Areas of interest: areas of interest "Elysian Garden of Rest and Joy"
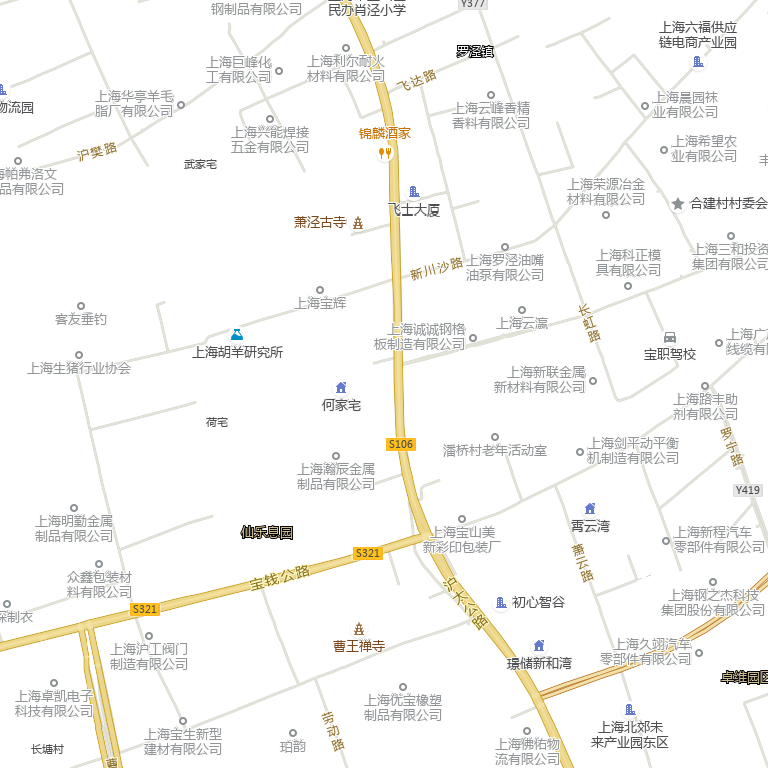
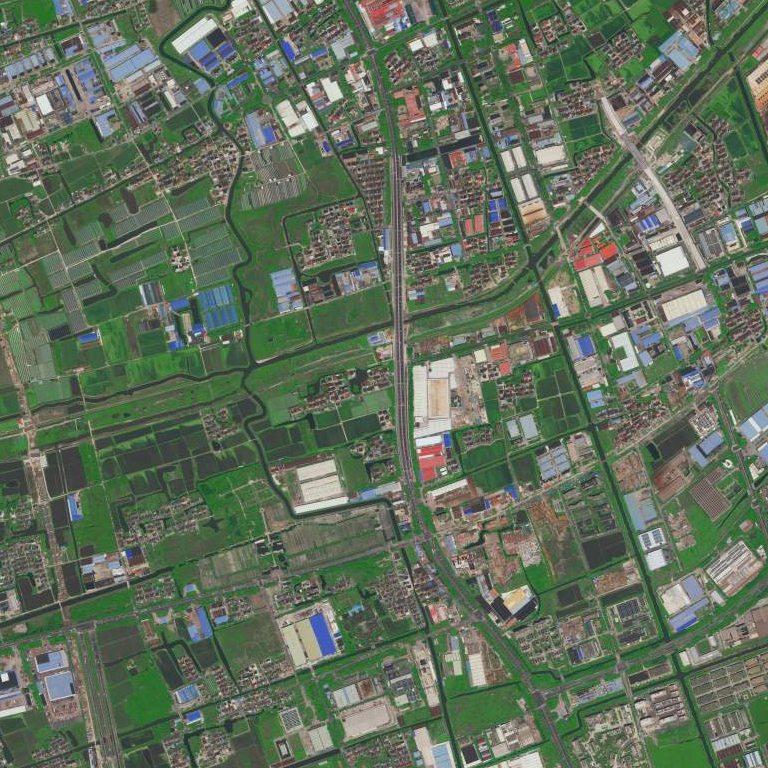